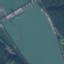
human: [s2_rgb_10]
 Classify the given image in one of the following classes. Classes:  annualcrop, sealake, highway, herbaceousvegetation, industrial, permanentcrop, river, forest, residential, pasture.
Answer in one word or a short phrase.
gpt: River